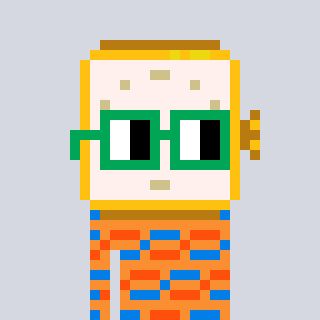
a pixel art character with square green glasses, a watch-shaped head and a orange-colored body on a cool background